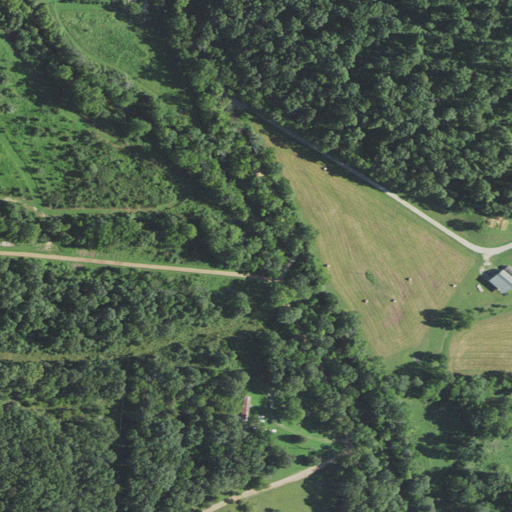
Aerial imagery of valley in Missouri named Board Tree Hollow containing deciduous forest, pasture, open development, grassland, and low intensity development